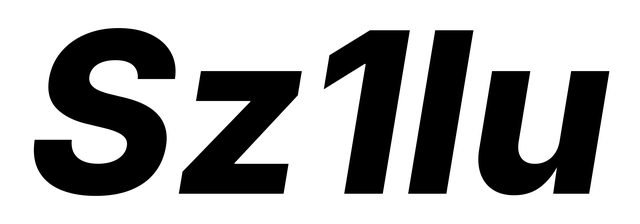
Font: Inter-Italic_ExtraBold_Italic